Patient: sex M, age 26
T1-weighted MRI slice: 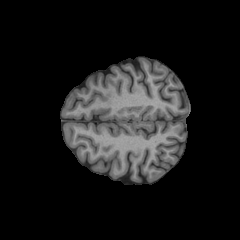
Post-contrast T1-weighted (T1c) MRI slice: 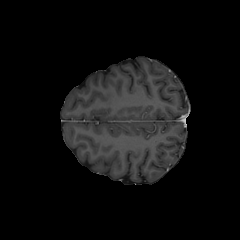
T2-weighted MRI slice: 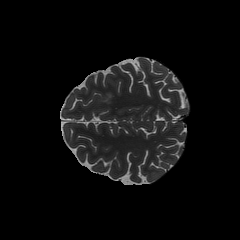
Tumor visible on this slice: yes
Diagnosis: Oligodendroglioma, IDH-mutant, 1p/19q-codeleted
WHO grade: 2